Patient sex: F
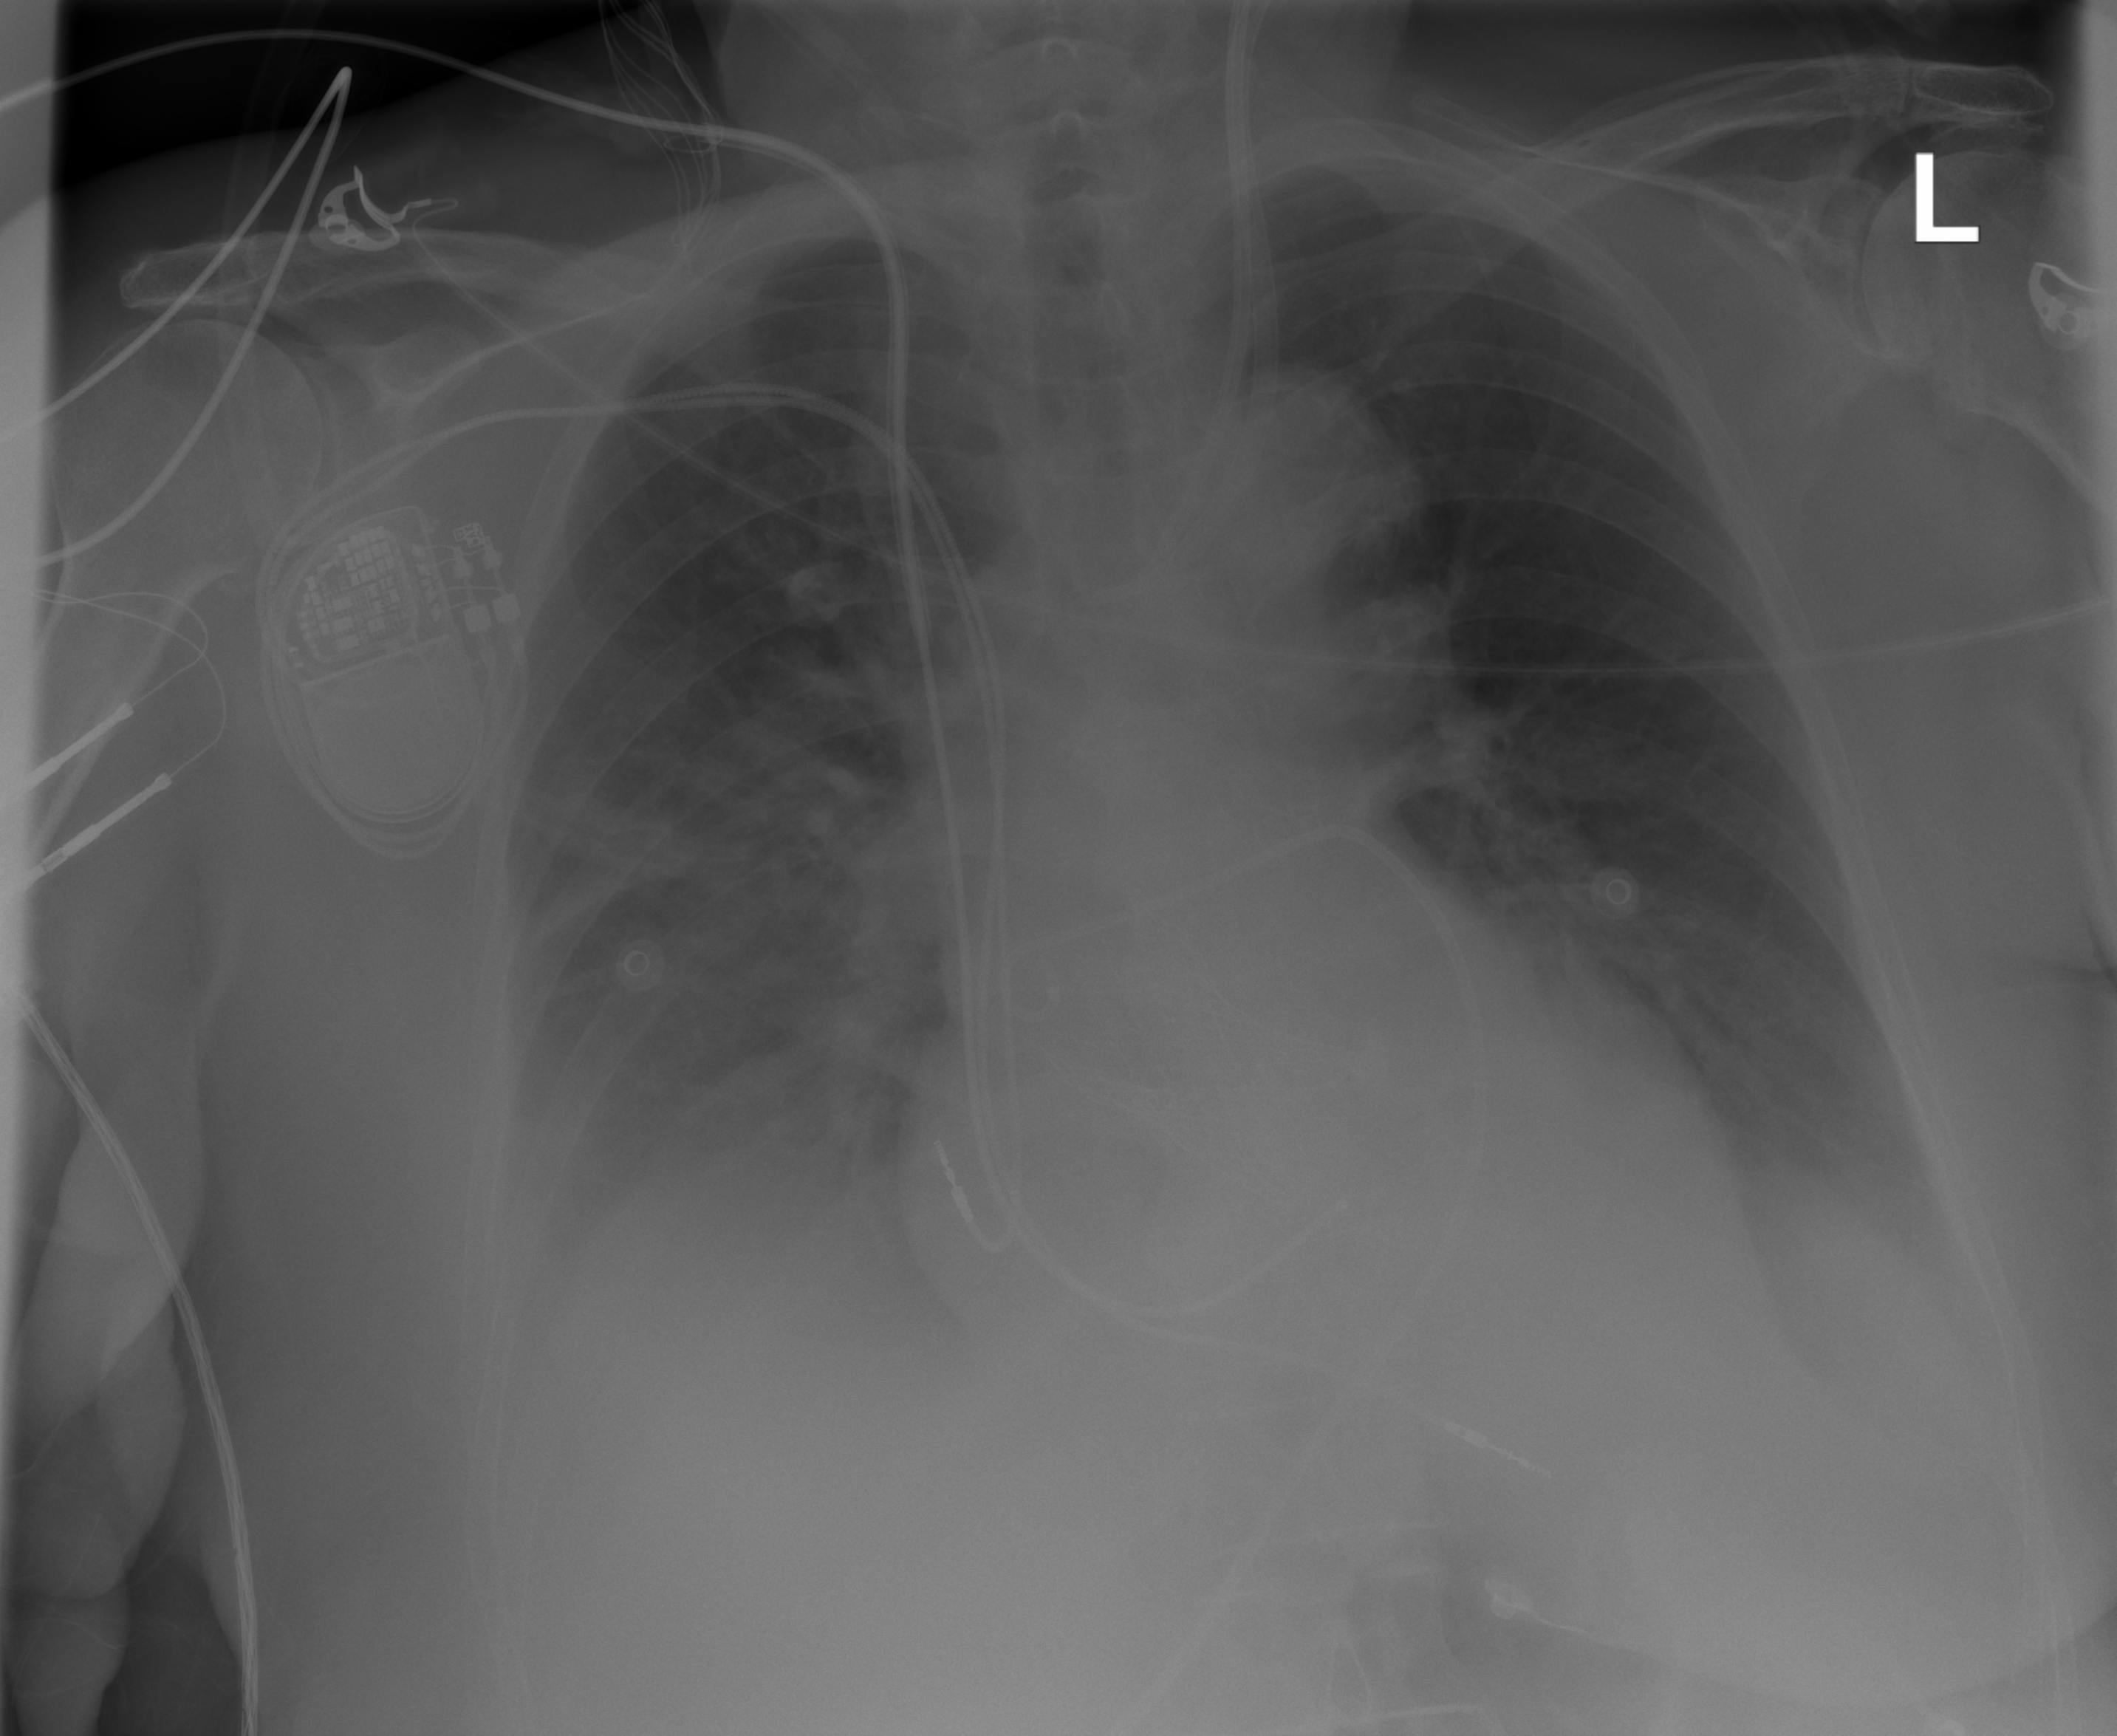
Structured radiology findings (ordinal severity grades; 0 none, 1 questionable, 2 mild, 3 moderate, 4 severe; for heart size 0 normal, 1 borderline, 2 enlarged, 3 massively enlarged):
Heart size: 0
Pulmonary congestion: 2
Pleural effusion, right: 2
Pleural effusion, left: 2
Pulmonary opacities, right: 1
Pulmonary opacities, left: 1
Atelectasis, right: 2
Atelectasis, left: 2